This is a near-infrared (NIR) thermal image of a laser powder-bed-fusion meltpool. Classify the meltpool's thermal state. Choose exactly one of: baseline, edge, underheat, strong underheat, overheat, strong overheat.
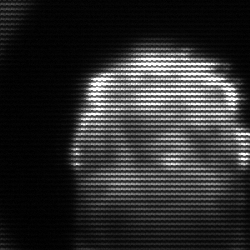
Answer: baseline